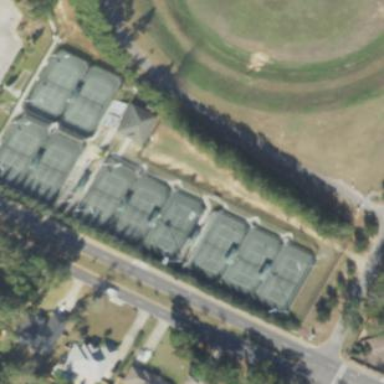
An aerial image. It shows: Tennis court on pitch designated for leisure land.